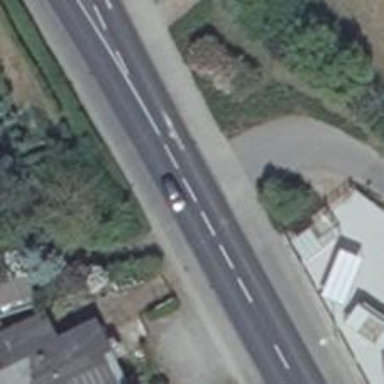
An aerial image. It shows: Primary road with asphalt surface.